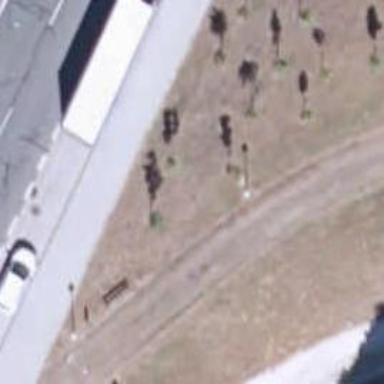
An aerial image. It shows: Bench for seating.